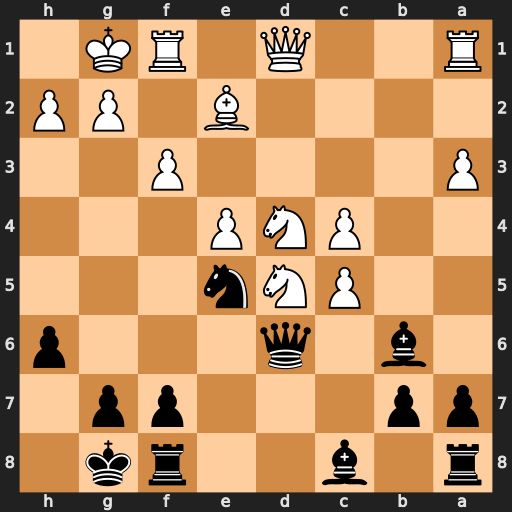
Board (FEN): r1b2rk1/pp3pp1/1b1q3p/2PNn3/2PNP3/P4P2/4B1PP/R2Q1RK1
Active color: b
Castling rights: -
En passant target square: -
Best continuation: Qxc5 Kh1 Qxd4